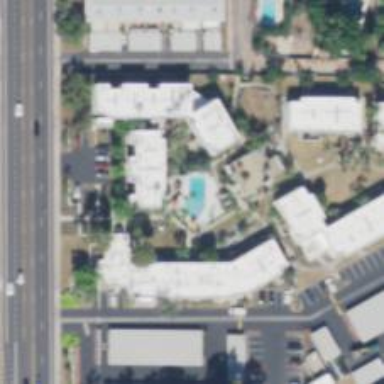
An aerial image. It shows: Swimming pool located in leisure land.